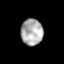
Tissue: prostate
Cell type: Fibroblasts
Senescence score: 0.6937
Nuclear area (px): 567
Mean DAPI intensity: 172.852